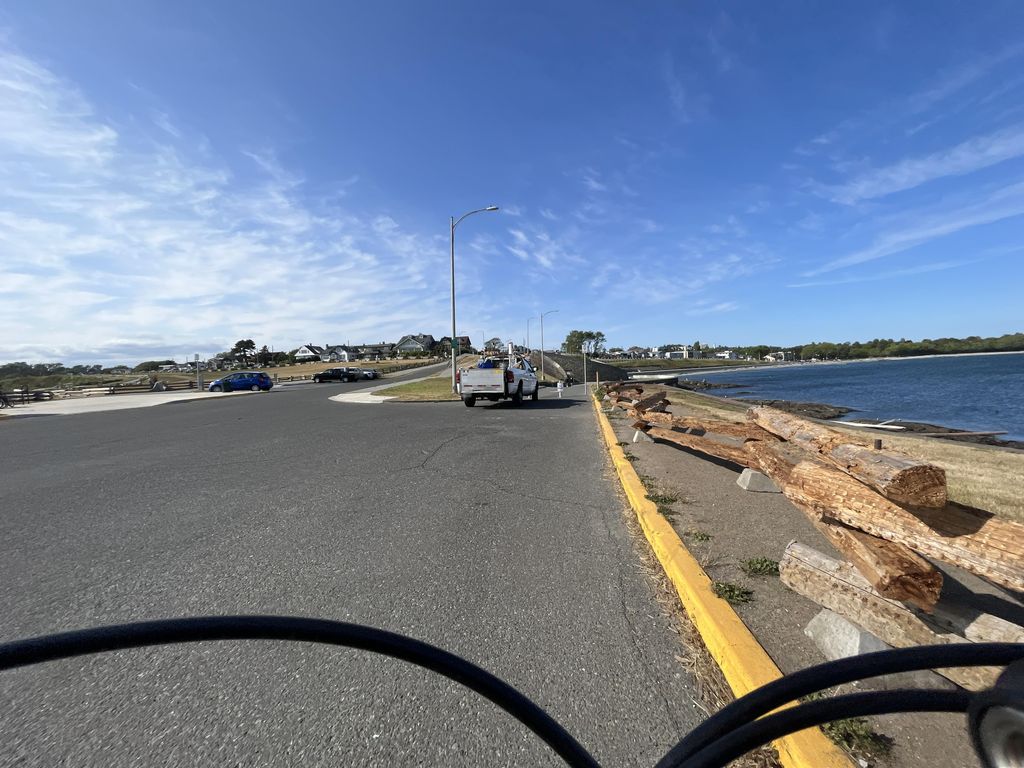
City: victoria